Field crop: maize
Growth stage: 1
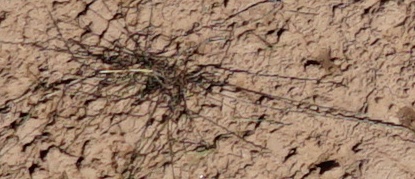
Species: lolium